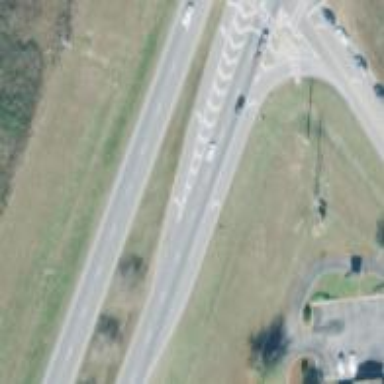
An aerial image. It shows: Trunk expressway with asphalt surface. It is dual carriageway.